三年级 · 组合几何学
下面三个图形都是由 12 个相同的小口拼成的, 周长最短的是（）。
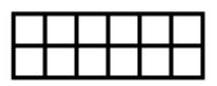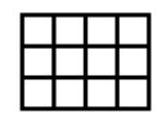
A.
सालाला०
B.

C.

答案: C
解析: C

【分析】根据周长的意义: 封闭图形一周的长度叫做图形的周长, 分别求出各个图形的周长等于几个
小正方形的边长和, 再比较大小。

【详解】A. 图 A 周长为 26 个小正方形的边长和;

B. 图 B 周长为 16 个小正方形的边长和;

C. 图 C 周长为 14 个小正方形的边长和。

$26>16>14$, 则周长最短的是图 C。

故答案为: C

【点睛】此题考查的目的是理解周长的意义。